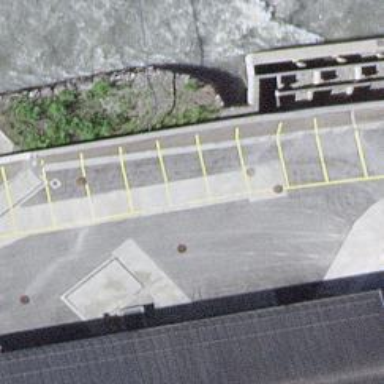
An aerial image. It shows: Charging station.